Question: This is a snake game. How many steps do you need to take from the current state to eat the food?
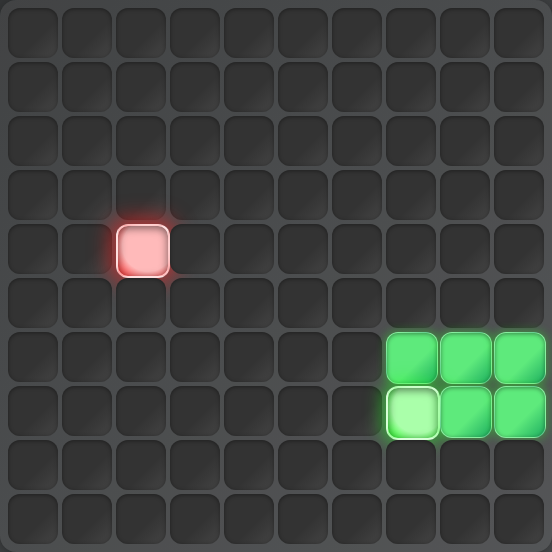
Answer: 8